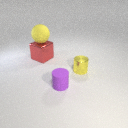
large red metal cube behind small yellow metal cylinder